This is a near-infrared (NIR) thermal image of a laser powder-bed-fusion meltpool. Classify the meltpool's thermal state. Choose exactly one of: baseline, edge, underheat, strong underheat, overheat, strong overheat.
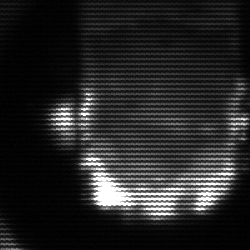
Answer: baseline